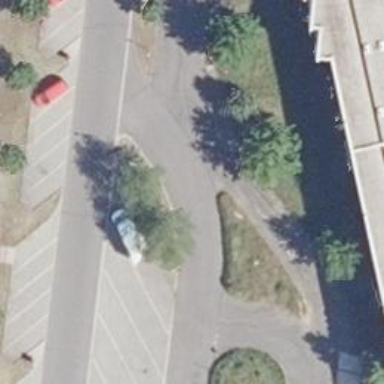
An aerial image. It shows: Asphalt parking aisle road for service vehicles.